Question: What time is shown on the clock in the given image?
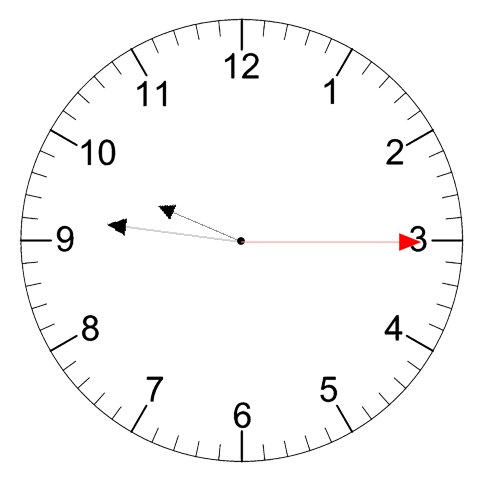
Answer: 09:46:15